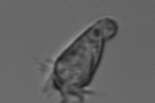
Label: Paratontonia_gracillima